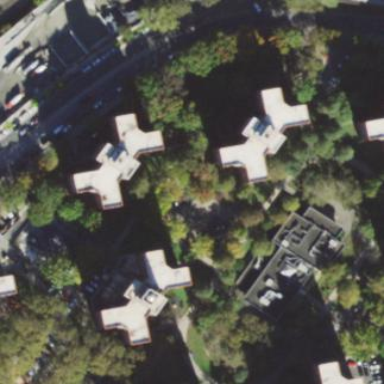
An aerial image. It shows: Residential area with apartments.